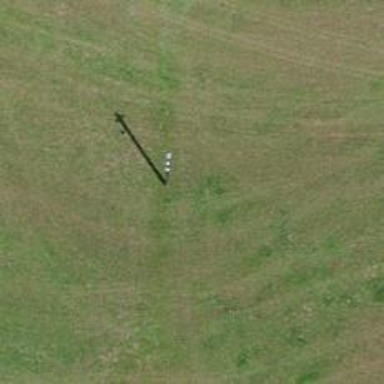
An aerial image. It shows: Power pole.